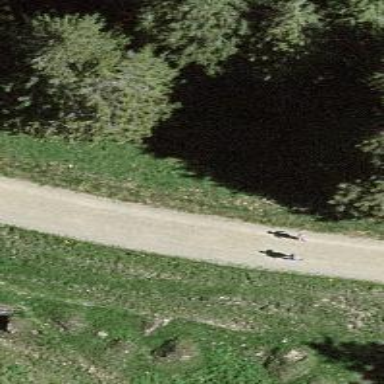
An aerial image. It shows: Abandoned railway track with grade2 surface. This track is designated for nordic skiing.